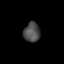
Tissue: lung
Cell type: Others
Senescence score: 0.2272
Nuclear area (px): 314
Mean DAPI intensity: 76.191